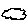
Label: cloud